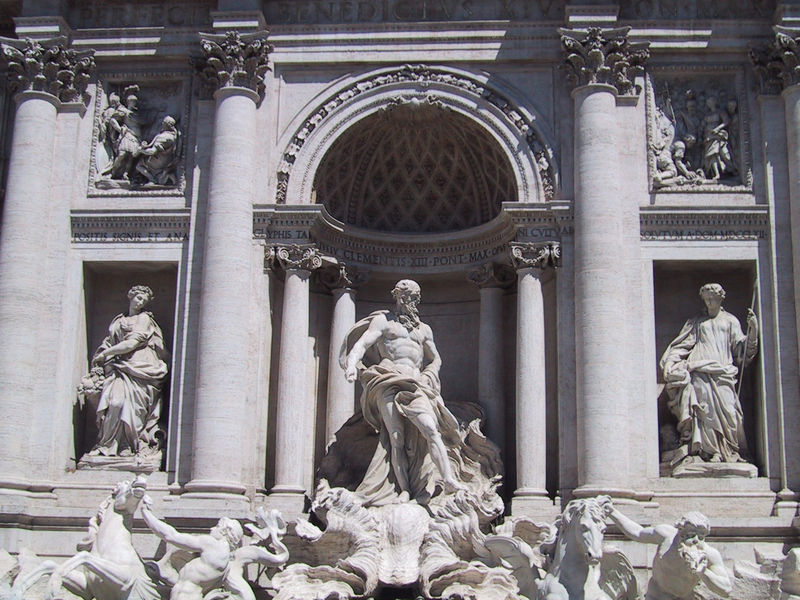
Titel: Fontana di Trevi (Trevibrunnen)
Künstler: Niccoló Salvi
Standort: Rom, Palazzo Poli (EU - I - Latium)
Schlagwörter: nackt, schatten, weiß, bewegung, säulen, gebäude, tuch, ornament, bart, barock, sockel, renaissance, brunnen, relief, schrift, fassade, pilaster, detail, muskeln, foto, nische, text, kapitelle, rom, sims, skulpturen, dramatik, korinthisch, brunne, nischen, trevi, gebäude architektur denkmal skulptur bogen